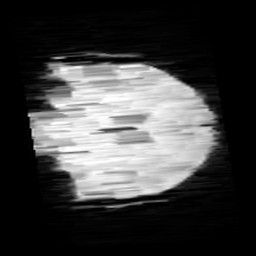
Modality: minIP
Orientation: coronal
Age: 10
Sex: male
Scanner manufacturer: siemens
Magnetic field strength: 3 T
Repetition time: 0.027 s
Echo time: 0.02 s